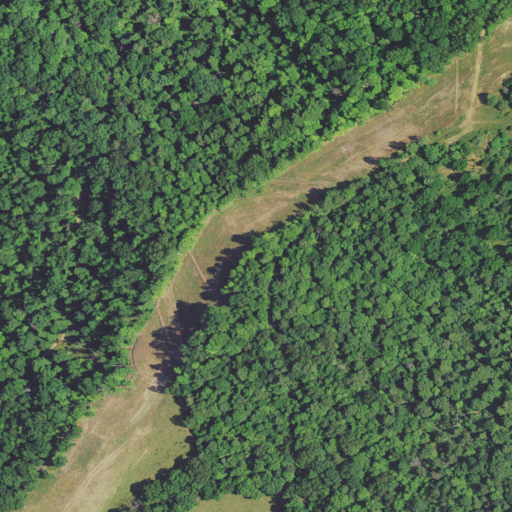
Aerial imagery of mountain in West Virginia named Hall Knob containing deciduous forest, grassland, mixed forest, and pasture